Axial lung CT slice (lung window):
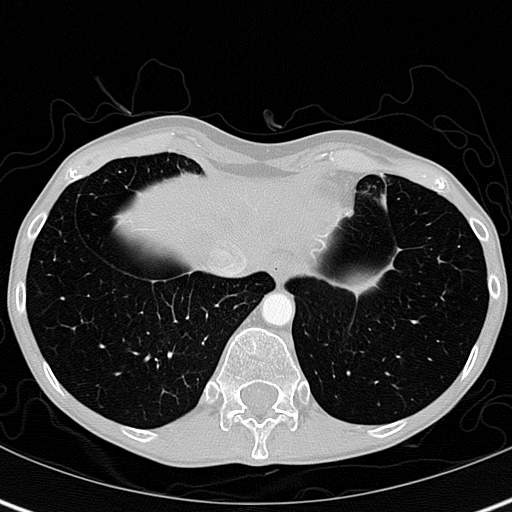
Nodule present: no